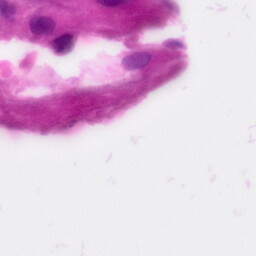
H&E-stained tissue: Pancreatic